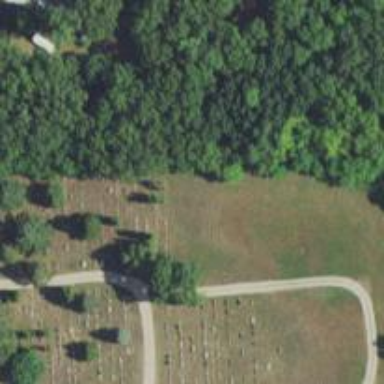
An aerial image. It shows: Cemetery.